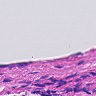
Metastatic tissue present: no